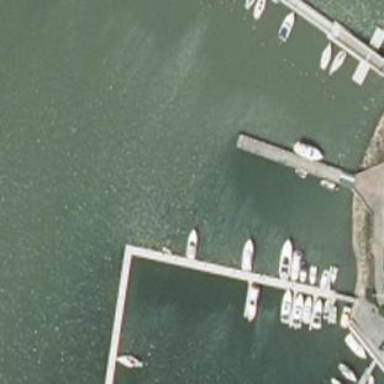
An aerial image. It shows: Pier with mooring facilities.